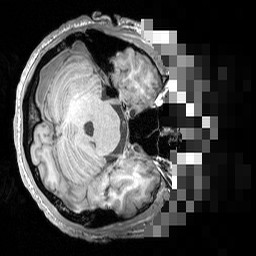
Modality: T1w
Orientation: axial
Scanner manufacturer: siemens
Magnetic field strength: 3 T
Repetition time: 1.5 s
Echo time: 0.00291 s